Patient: sex M, age 81
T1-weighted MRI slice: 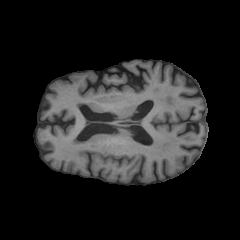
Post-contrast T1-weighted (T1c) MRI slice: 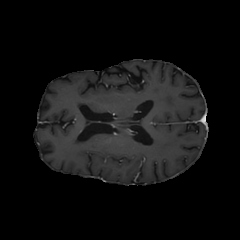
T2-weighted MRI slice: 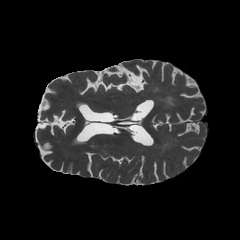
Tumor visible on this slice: no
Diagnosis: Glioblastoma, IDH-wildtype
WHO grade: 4